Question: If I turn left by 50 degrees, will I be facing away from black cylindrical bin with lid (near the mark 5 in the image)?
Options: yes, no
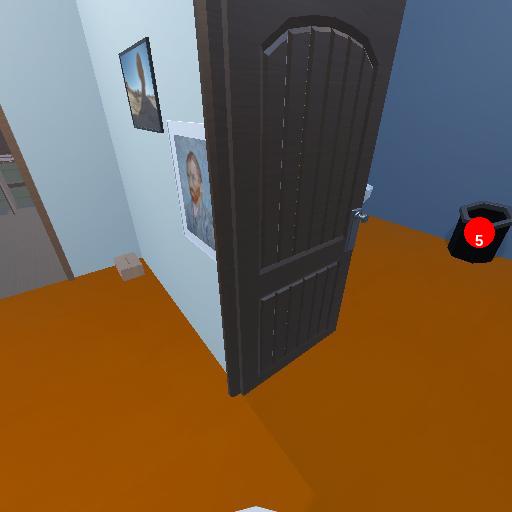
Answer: yes